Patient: sex M, age 60
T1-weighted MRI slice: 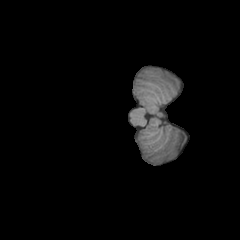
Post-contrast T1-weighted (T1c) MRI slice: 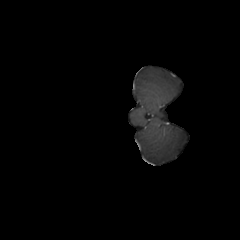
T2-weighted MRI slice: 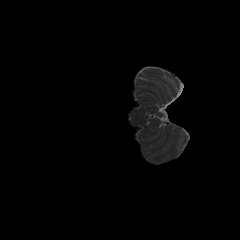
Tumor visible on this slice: no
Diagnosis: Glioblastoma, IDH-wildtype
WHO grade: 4